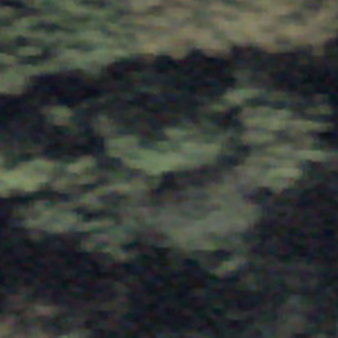
Label: other